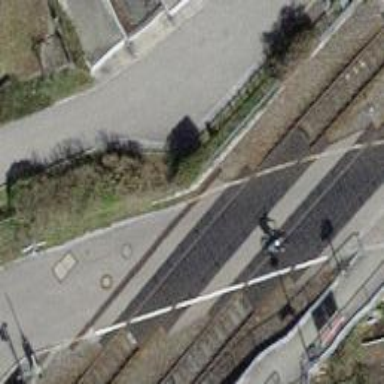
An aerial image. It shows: Level crossing with full barriers and lights.